Question: I'm making an application which can crop a picture of a person. I have also attached the image to show exactly what I'm making. It is just like WhatsApp application. The blue square is actually a customView extended from View class. I'm overriding onDraw() function which uses canvas to draw the square. How can I capture image defined by area of blue square?
Thank you
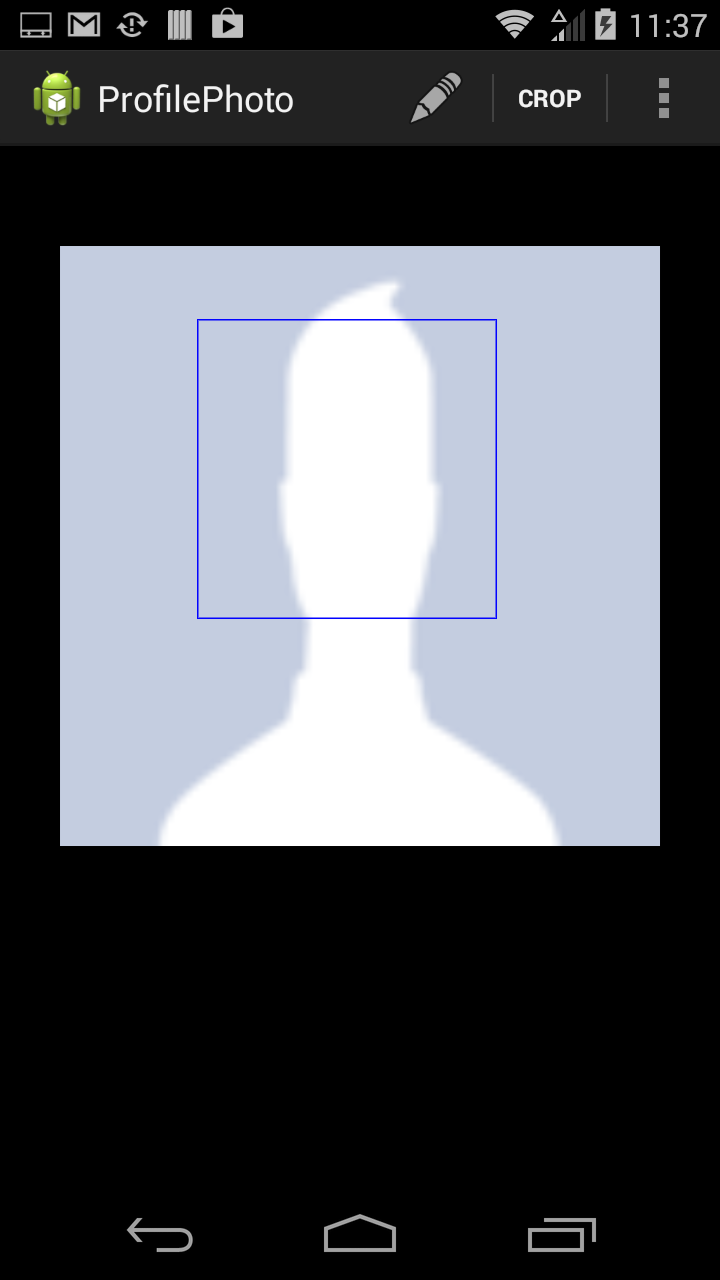
Answer: Get the exact coordinates of your blue area and then create a bitmap from the original one using the coordinates you just calculated!
'''
Bitmap newBitmap = Bitmap.createBitmap(mBitmap,x,y,width,height);
'''